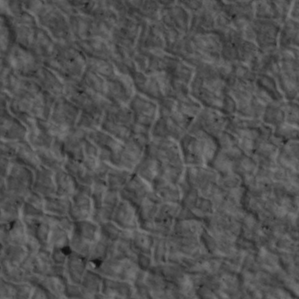
Label: non_frost